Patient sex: M
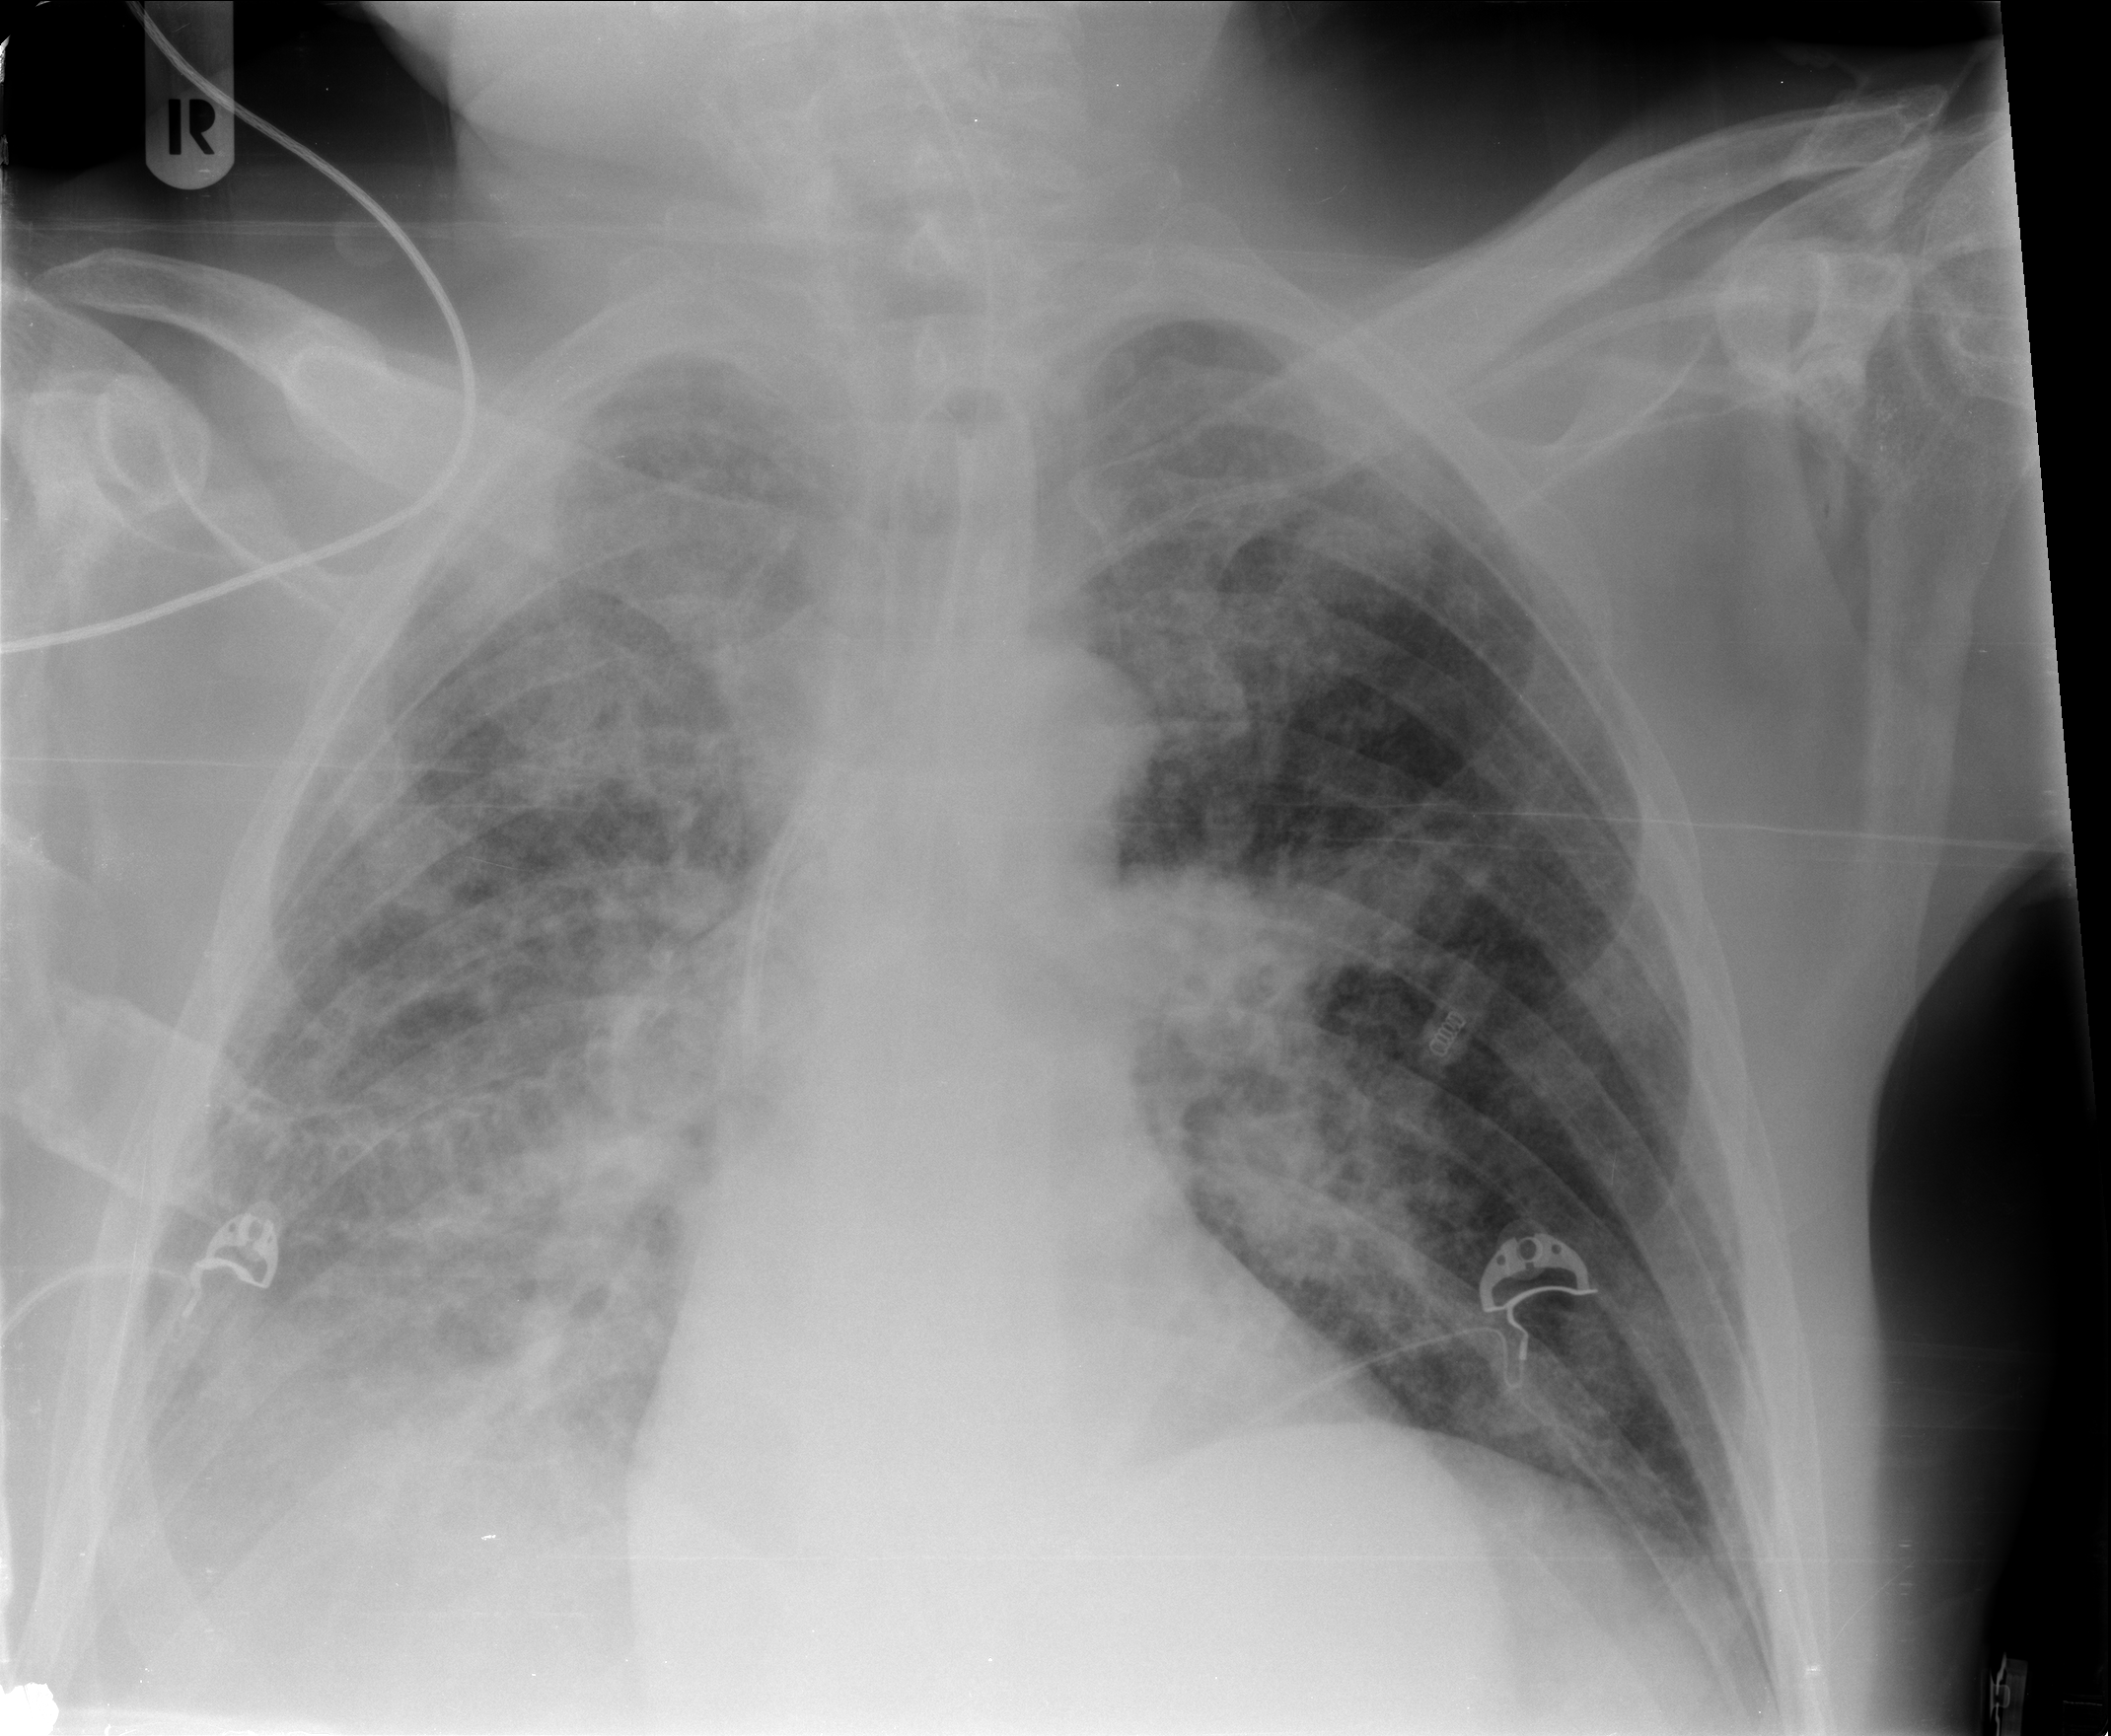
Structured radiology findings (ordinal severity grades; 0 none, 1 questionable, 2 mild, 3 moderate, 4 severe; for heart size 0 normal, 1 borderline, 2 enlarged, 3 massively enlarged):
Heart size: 0
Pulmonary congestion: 2
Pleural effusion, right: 2
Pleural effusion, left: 0
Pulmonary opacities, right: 3
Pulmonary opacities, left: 2
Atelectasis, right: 2
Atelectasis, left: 0